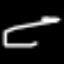
Label: pencil